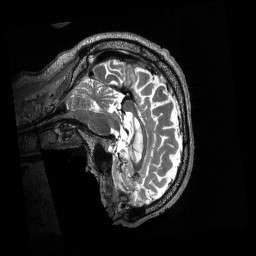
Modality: T2w
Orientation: sagittal
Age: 70
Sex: male
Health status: healthy
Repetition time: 3.2 s
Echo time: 0.563 s